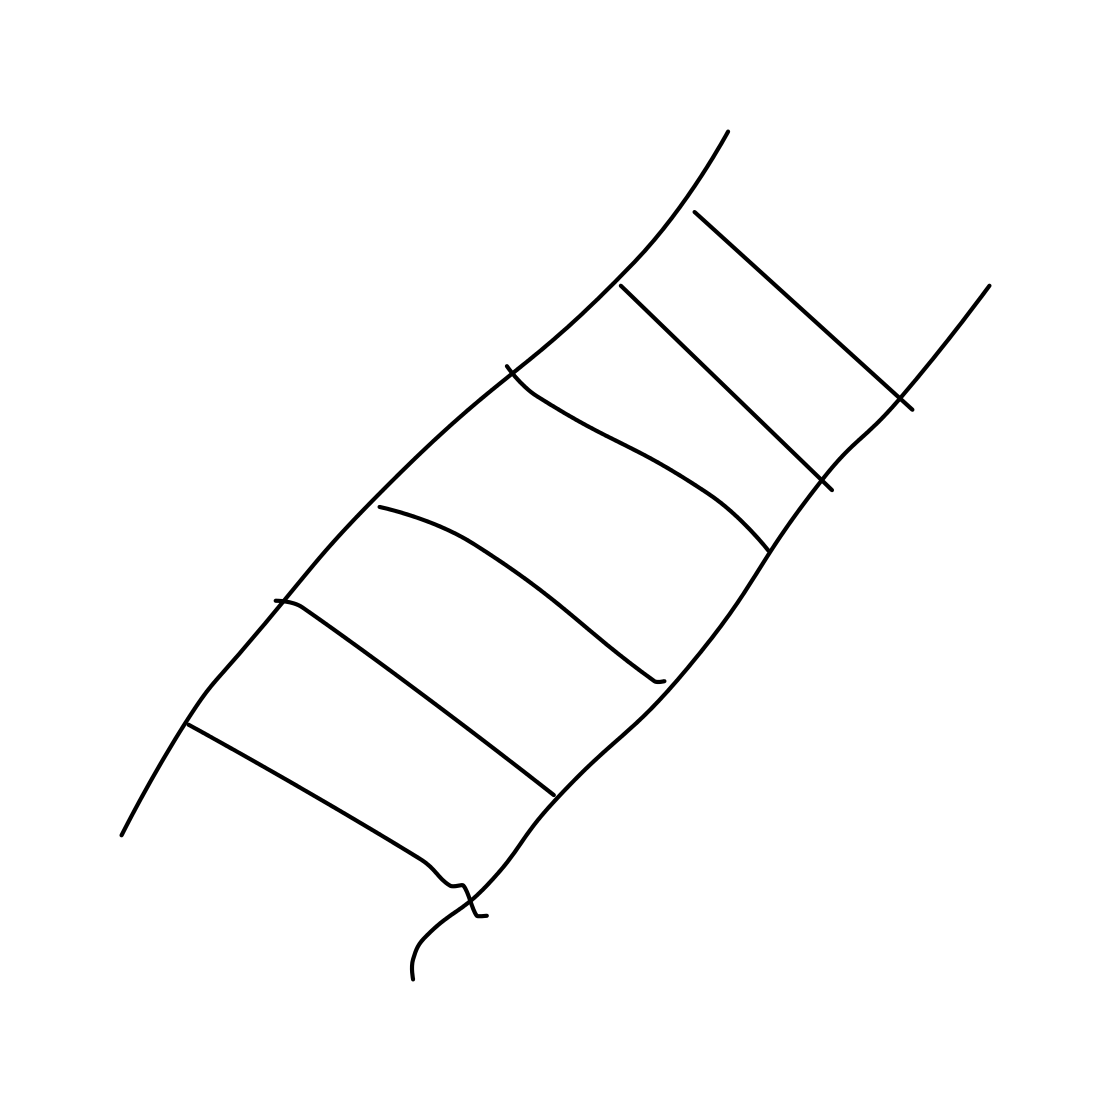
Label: ladder